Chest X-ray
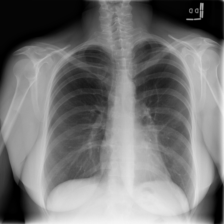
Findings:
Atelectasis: negative
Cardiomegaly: negative
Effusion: negative
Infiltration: negative
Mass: negative
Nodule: negative
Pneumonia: negative
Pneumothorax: negative
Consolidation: negative
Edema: negative
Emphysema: negative
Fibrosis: negative
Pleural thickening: negative
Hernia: negative